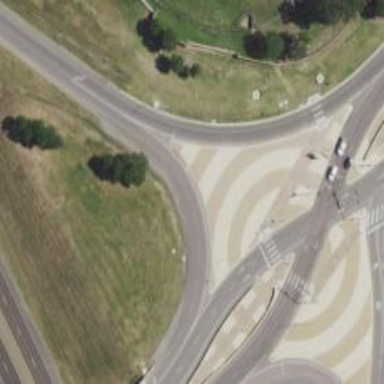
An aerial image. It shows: Trunk link highway at double diverging diamond interchange (DDI) junction.